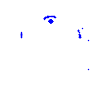
Particle: proton